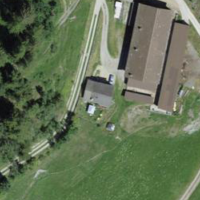
EUNIS habitat code: 24
Species observed at this site:
Clinopodium vulgare